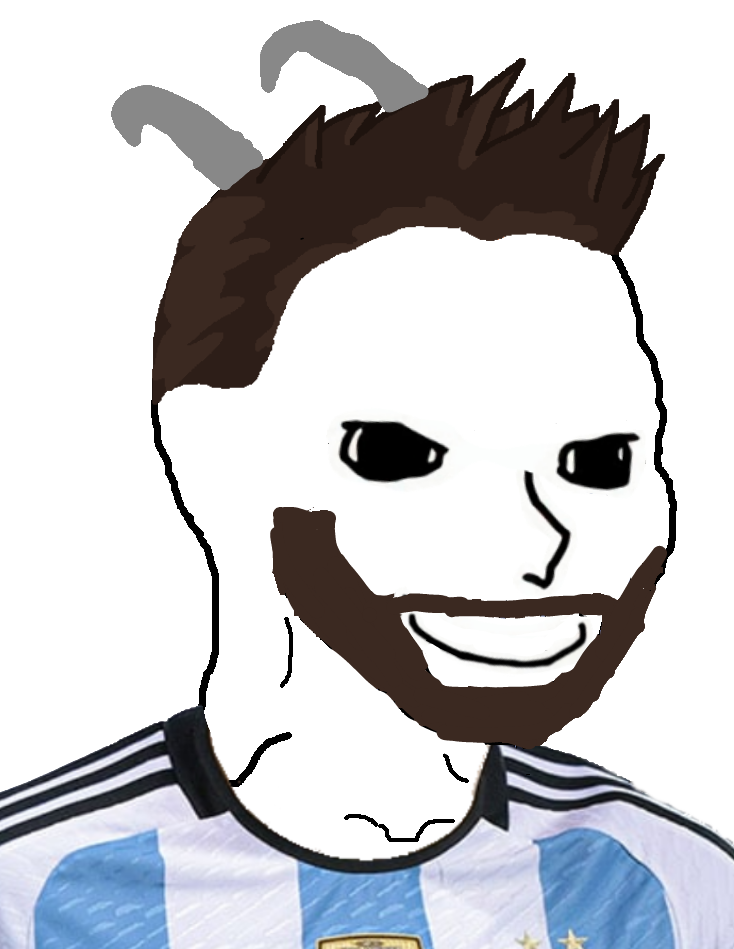
Label: 5_Oomer